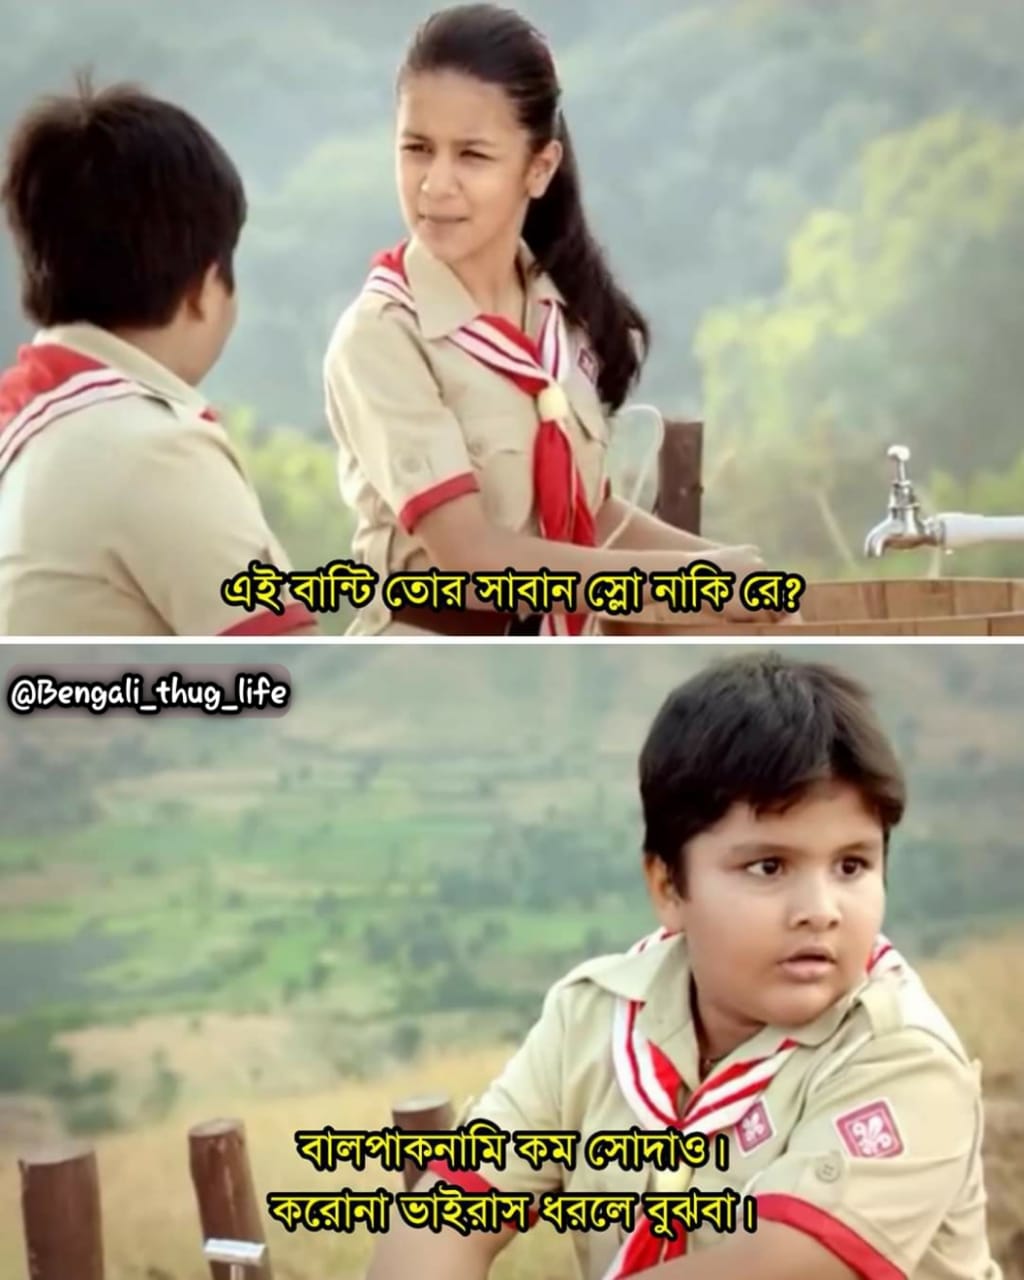
Caption: এই বান্টি তোর সাবান স্লো নাকি রে ? বালপাকনামি কম সোদাও । করোনা ভাইরাস ধরলে বুঝবা ।
Label: non-hate